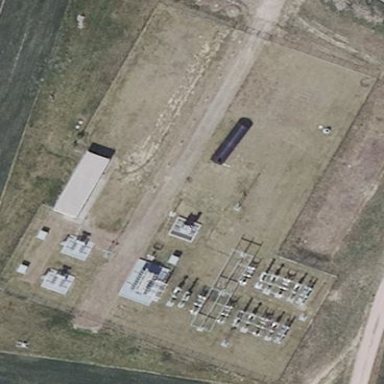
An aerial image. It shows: There is distribution substation enclosed by fence.